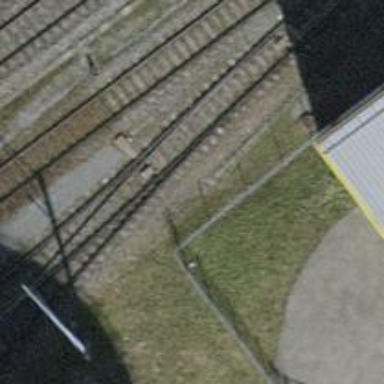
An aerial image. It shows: Railway switch.